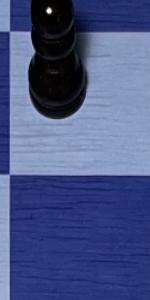
Label: Empty